Interaction volume radius: 5 \u00c5
Interaction volume height: 10 \u00c5
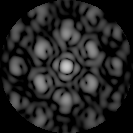
Disorder parameter: 0.3802